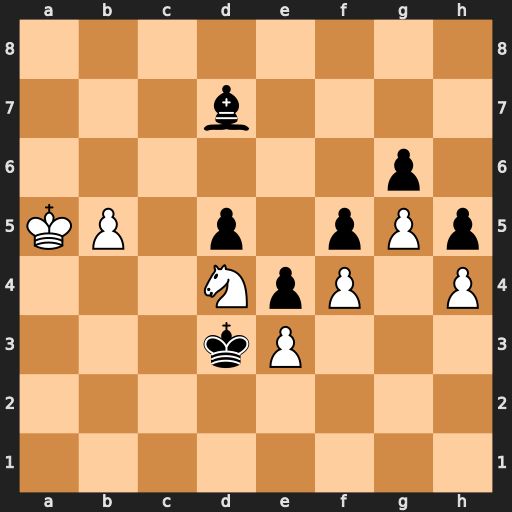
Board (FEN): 8/3b4/6p1/KP1p1pPp/3NpP1P/3kP3/8/8
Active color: w
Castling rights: -
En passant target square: -
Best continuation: b6 Bc8 Nxf5 Bxf5 b7 d4 b8=Q